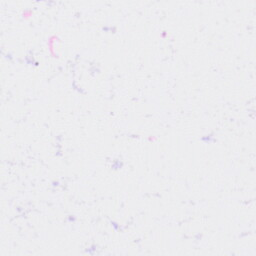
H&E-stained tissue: Liver